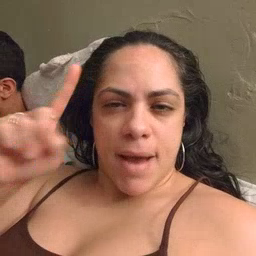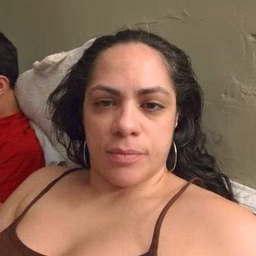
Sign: penny